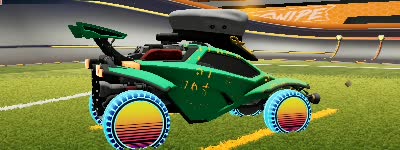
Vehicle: octane